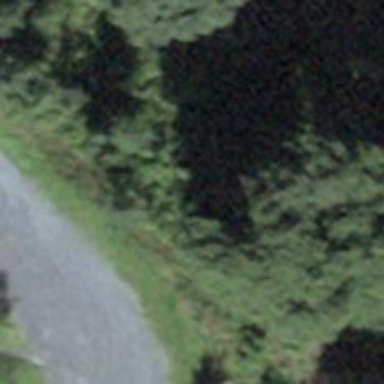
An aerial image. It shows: Culvert tunnel.